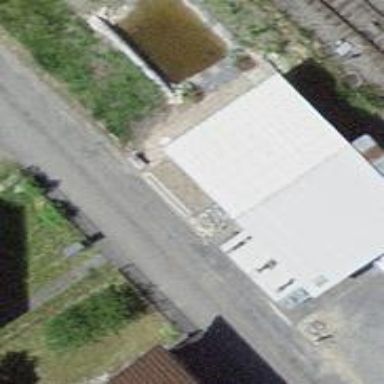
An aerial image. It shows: View of roof of building.